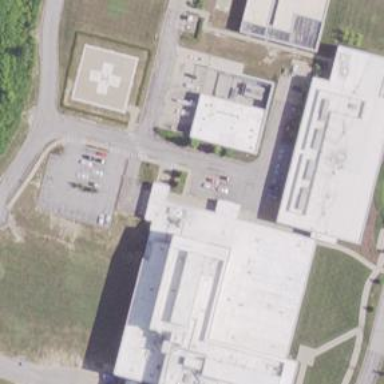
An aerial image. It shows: Hospital with helipad.